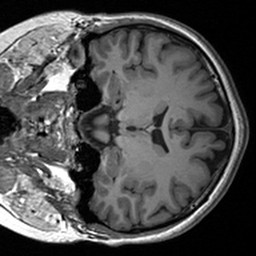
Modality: T1w
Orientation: coronal
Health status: healthy
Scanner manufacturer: siemens
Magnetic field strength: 3 T
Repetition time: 1.9 s
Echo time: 0.00227 s